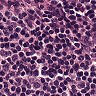
Metastatic tissue present: no